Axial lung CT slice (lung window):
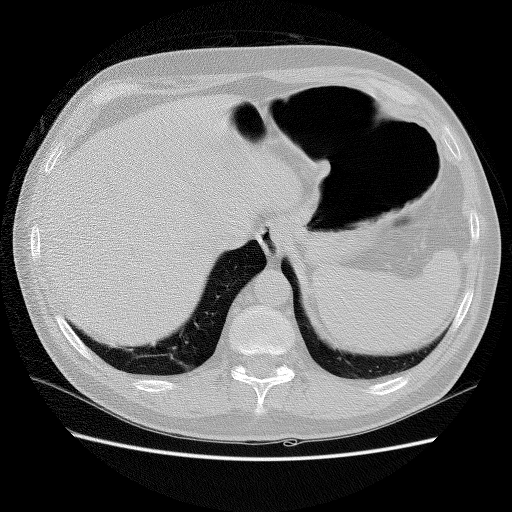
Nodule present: no